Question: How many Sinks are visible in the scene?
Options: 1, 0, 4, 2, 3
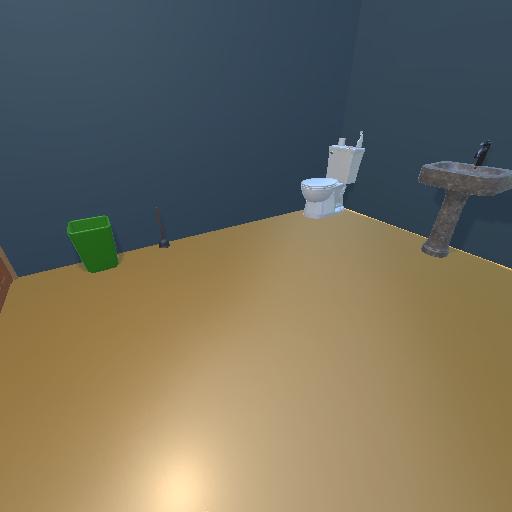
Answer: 1